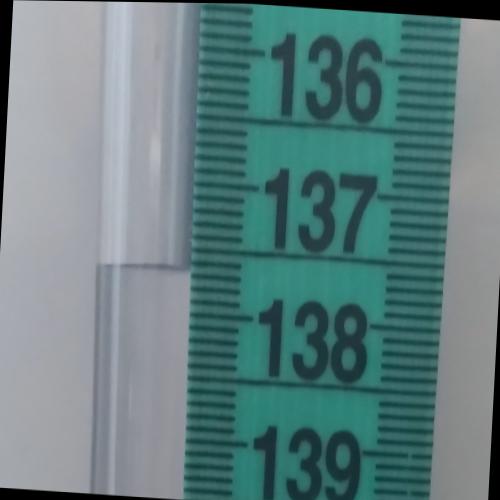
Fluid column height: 137.7 cm